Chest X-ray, PA view. Patient: 42 years old, sex M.
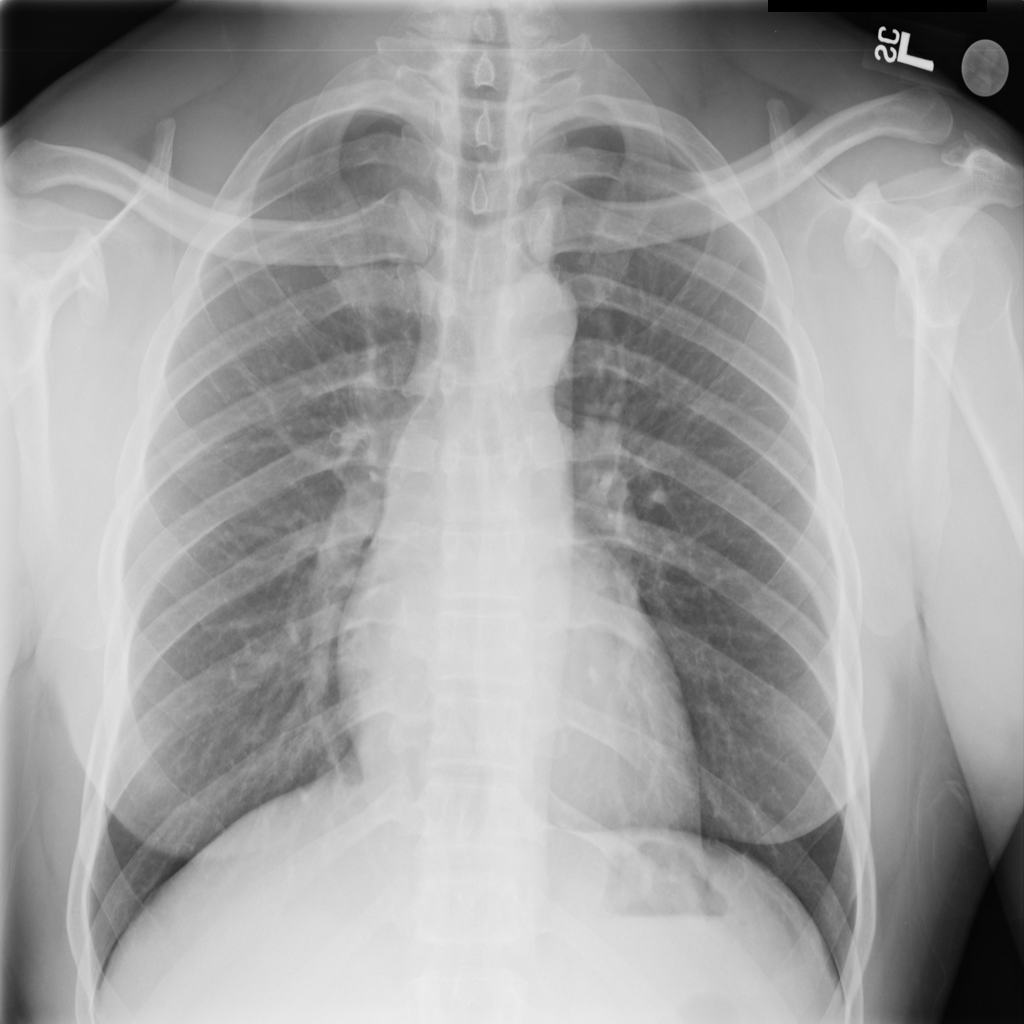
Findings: No Finding